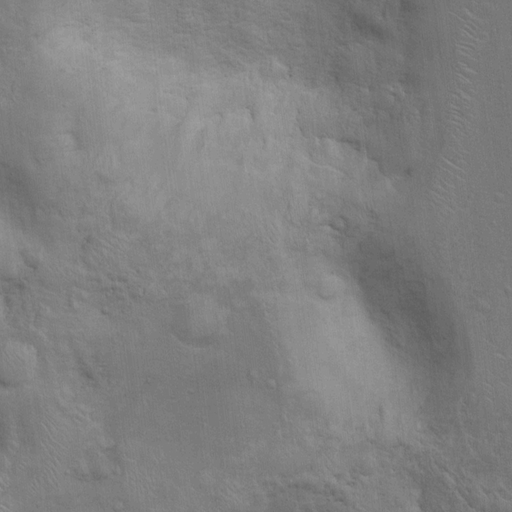
Objects detected: cone, cone, cone, cone